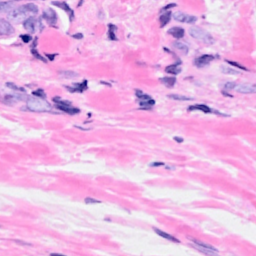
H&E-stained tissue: Breast